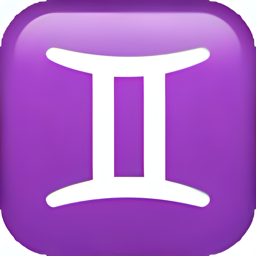
Name: gemini
Emoji: ♊
Group: Symbols
Sub-group: zodiac